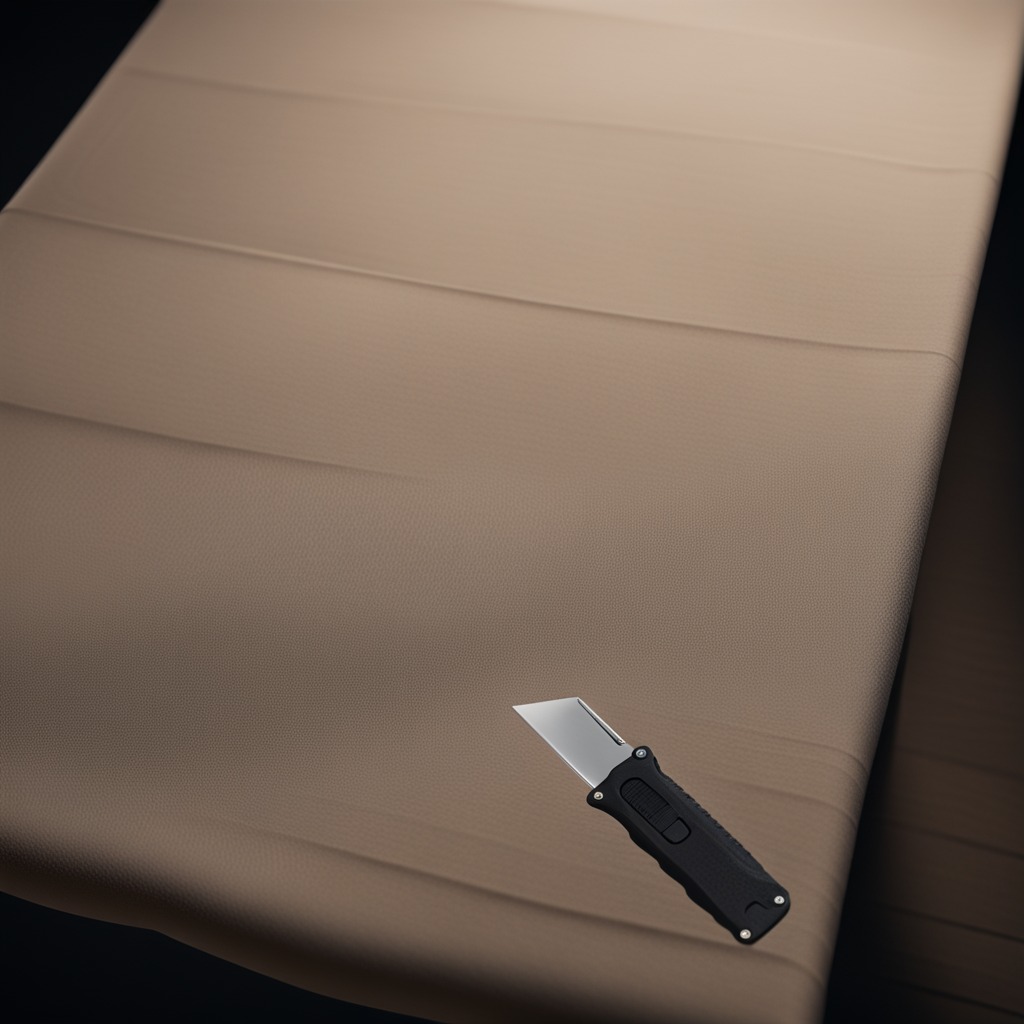
A utility knife lying on a wooden table inside a workshop at night